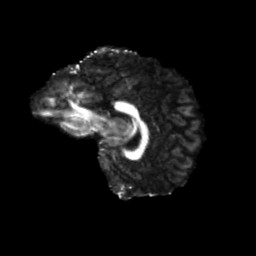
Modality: FA
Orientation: sagittal
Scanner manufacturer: siemens
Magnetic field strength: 3 T
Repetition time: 4 s
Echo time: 0.0594 s